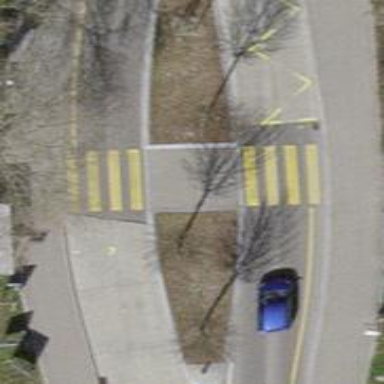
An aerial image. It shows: Uncontrolled zebra crossing with central island.